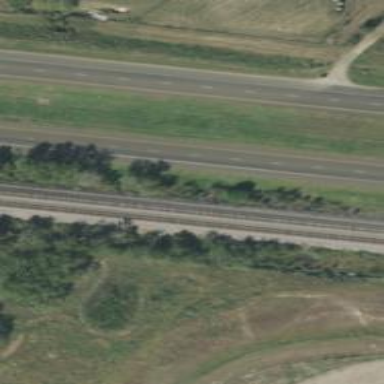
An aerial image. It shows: Trunk highway with expressway features.